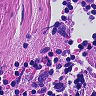
Metastatic tissue present: yes